Question: I am using Simple HTML DOM to get data from a webpage that returns a page of results. I want to format it as title, then description. Right now I am using this code:
'''
<?php
include('simple_html_dom.php');
$html = file_get_html('https://www.example.com?q=randomquery');
foreach($html->find('div#resultscontainer') as $data)
//for each title
foreach($data->find('h3') as $title) {
//for each description
foreach($data->find('span.st') as $desc) {
//format code
echo "<div class='result'>";
echo $title;
echo $desc;
echo "</div>";
}
}
?>
'''
Right now the code gives me a bunch of titles, and all possible descriptions under those titles. Screenshot:

I would like each title to be assigned to the one correct description. I apologize if this seems simple but I am a beginner. All help is welcome, thank you.
-- Cameron
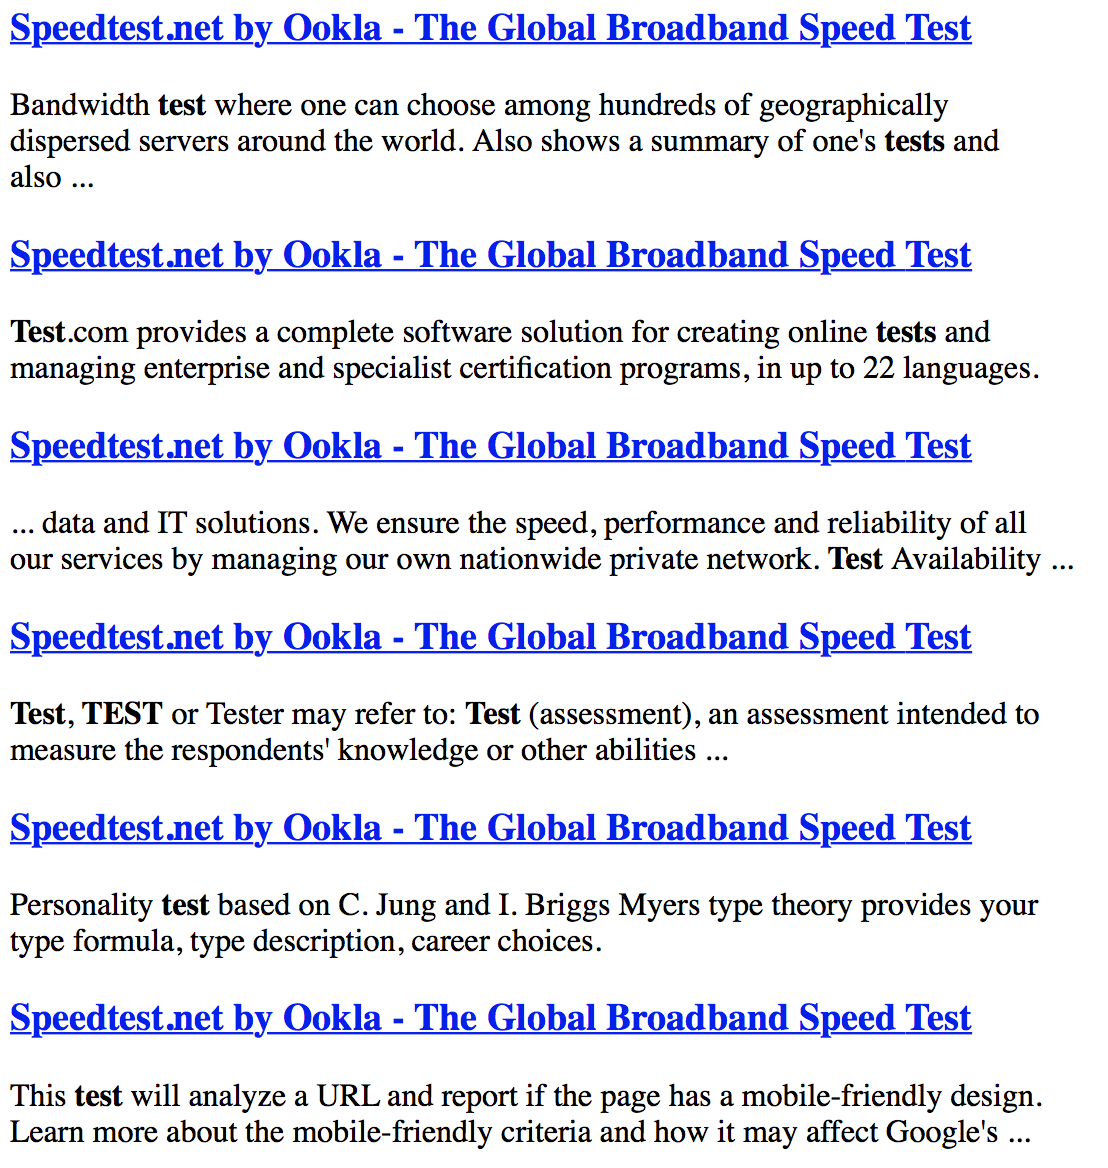
Answer: Try it like this:
'''
foreach($html->find('div#resultscontainer') as $data) {
$titlesAndDescriptions = array();
// for each title
foreach($data->find('h3') as $key => $title) {
$titlesAndDescriptions[$key] = array('title' => $title);
}
// for each description
foreach($data->find('span.st') as $key => $desc) {
$titlesAndDescriptions[$key]['description'] = $desc;
}
foreach ($titlesAndDescriptions as $titleAndDescription) {
echo "<div class='result'>";
echo $titleAndDescription['title'];
echo $titleAndDescription['description'];
echo "</div>";
}
}
'''